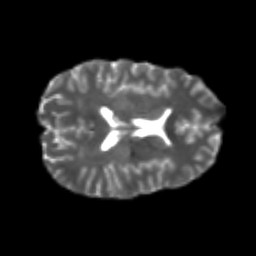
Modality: T2w
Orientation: axial
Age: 22
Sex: female
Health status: healthy
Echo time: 0.074 s